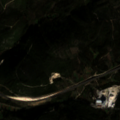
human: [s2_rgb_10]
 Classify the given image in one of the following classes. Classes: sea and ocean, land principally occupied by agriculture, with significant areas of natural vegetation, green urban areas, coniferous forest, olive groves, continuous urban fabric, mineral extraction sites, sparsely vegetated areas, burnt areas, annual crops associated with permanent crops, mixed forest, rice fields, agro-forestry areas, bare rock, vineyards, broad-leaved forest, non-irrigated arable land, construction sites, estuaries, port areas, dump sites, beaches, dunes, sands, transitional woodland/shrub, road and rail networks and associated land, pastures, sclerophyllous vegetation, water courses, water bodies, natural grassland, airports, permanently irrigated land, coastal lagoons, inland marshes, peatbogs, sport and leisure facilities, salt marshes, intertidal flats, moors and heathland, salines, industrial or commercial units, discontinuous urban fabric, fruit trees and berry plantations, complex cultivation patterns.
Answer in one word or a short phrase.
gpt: broad-leaved forest, mixed forest, transitional woodland/shrub